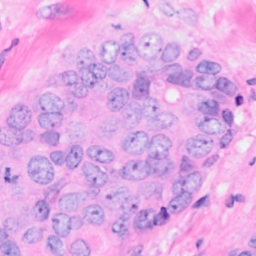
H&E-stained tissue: Breast